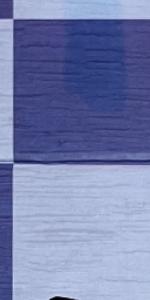
Label: Empty